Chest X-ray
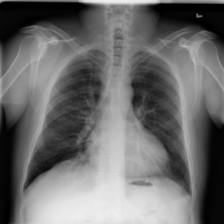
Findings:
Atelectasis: negative
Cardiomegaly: positive
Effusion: negative
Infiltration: negative
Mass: negative
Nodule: negative
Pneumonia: negative
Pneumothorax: negative
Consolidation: negative
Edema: negative
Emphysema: negative
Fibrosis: negative
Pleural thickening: negative
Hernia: negative